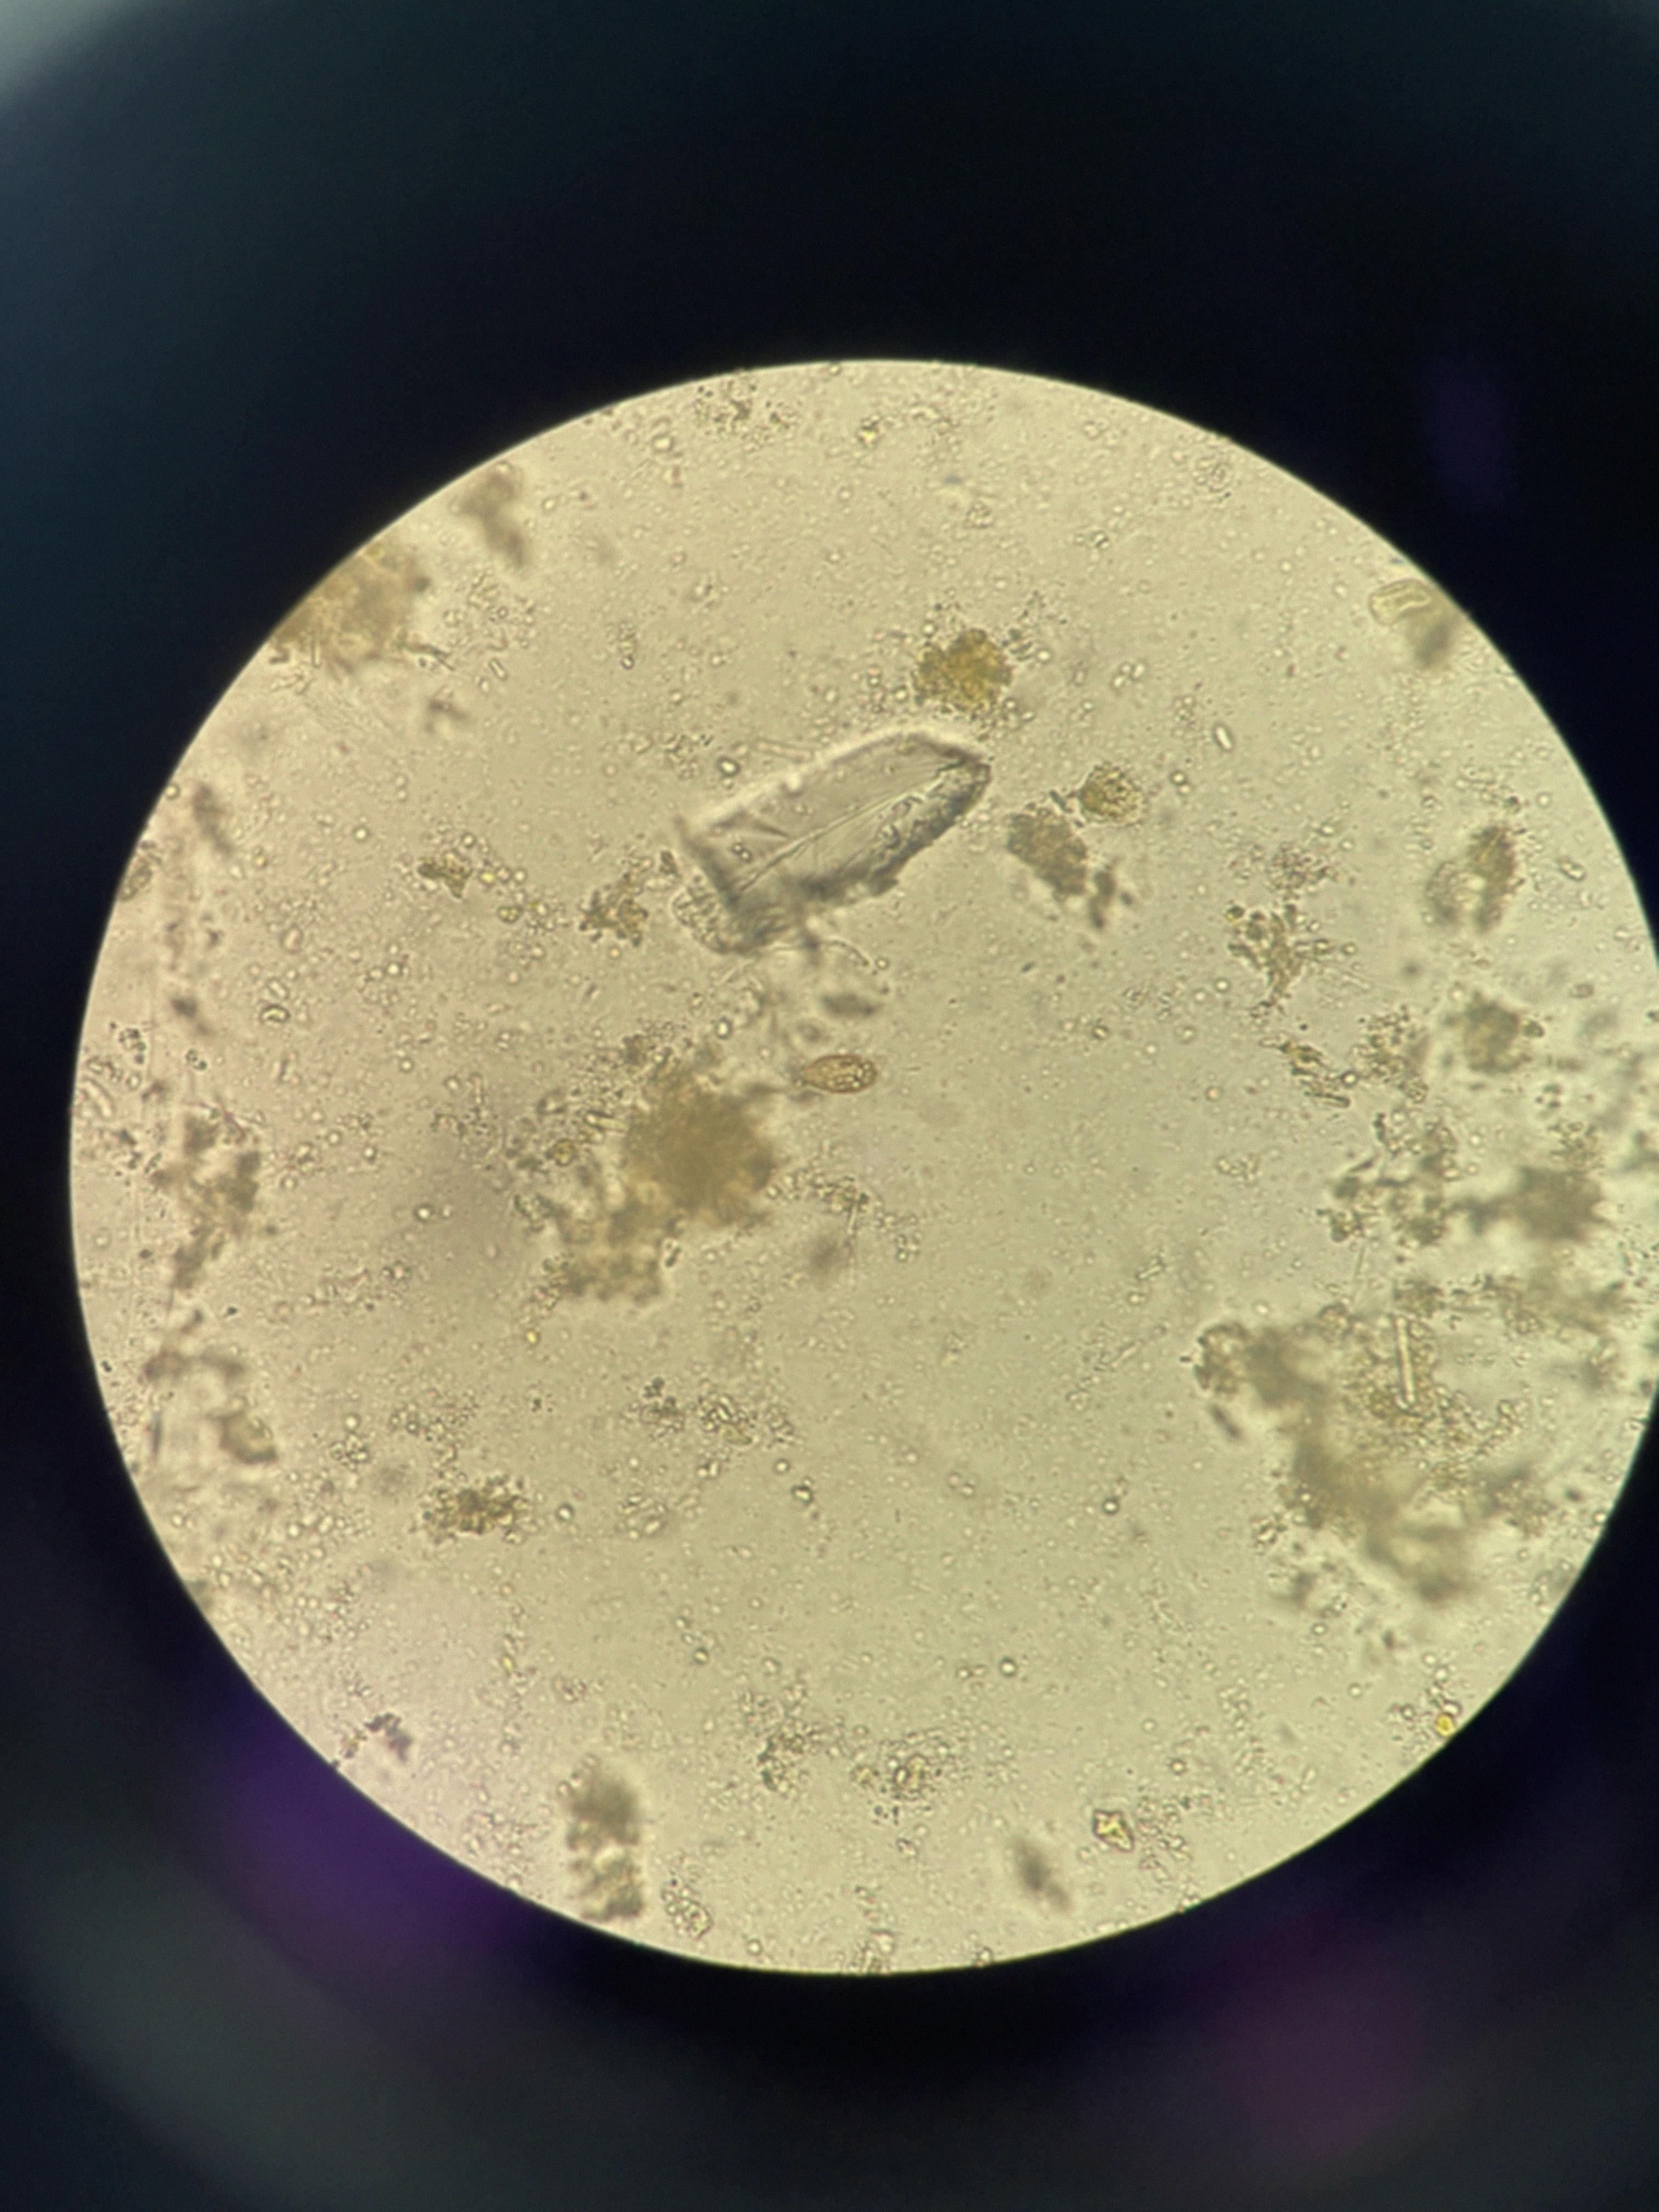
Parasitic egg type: Opisthorchis viverrine